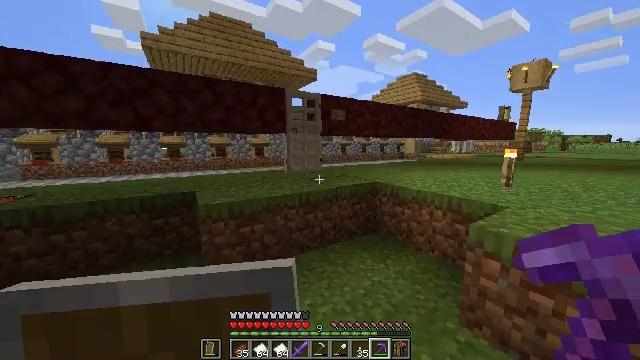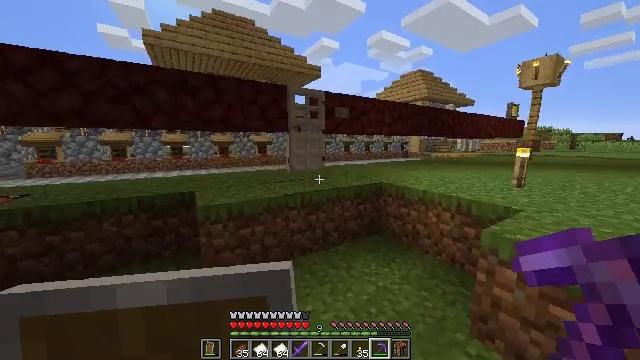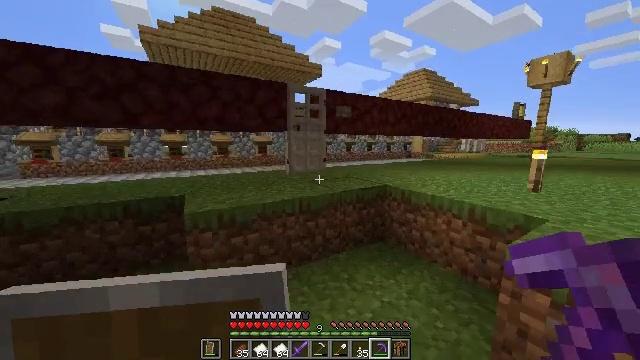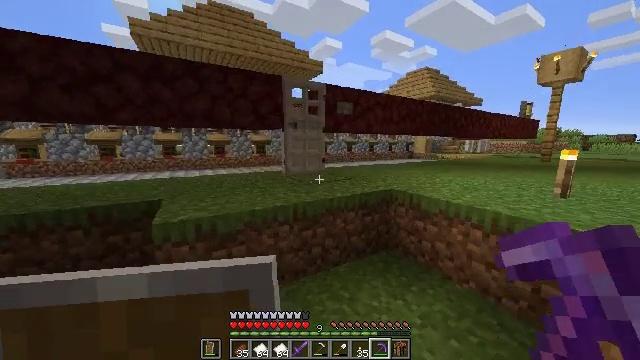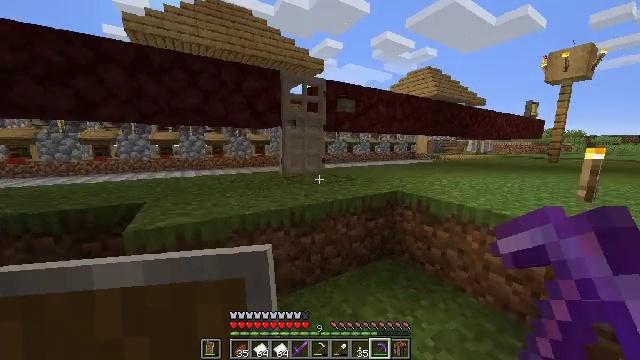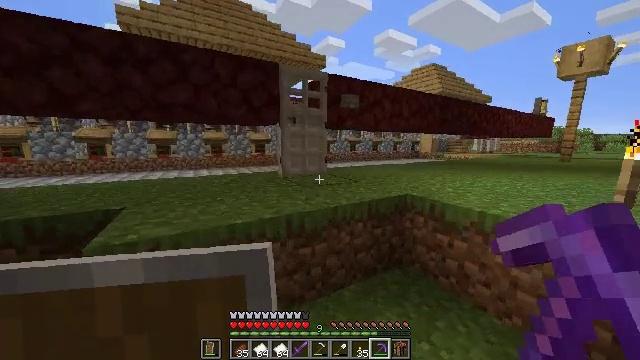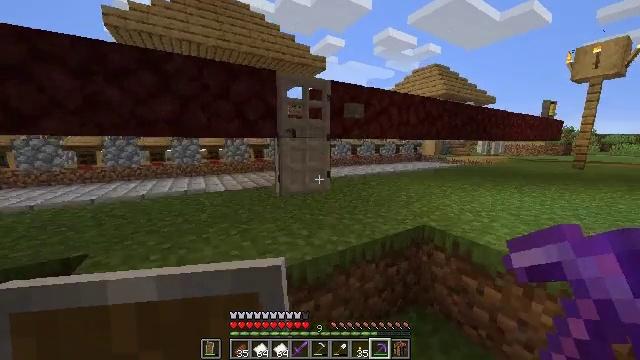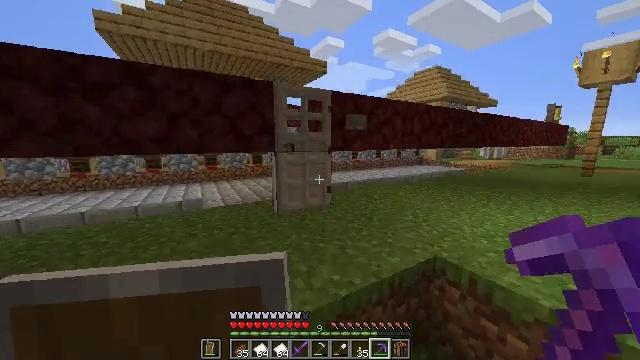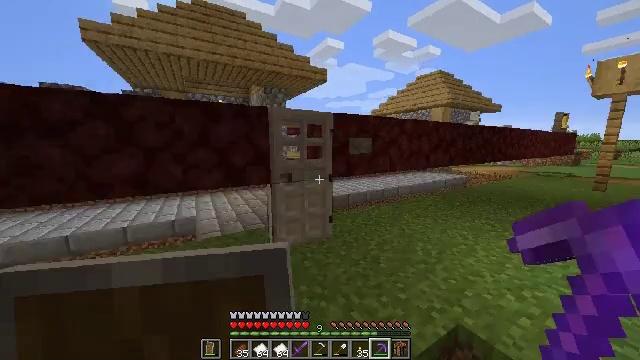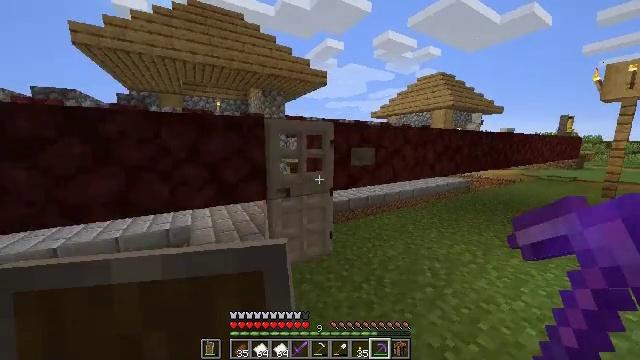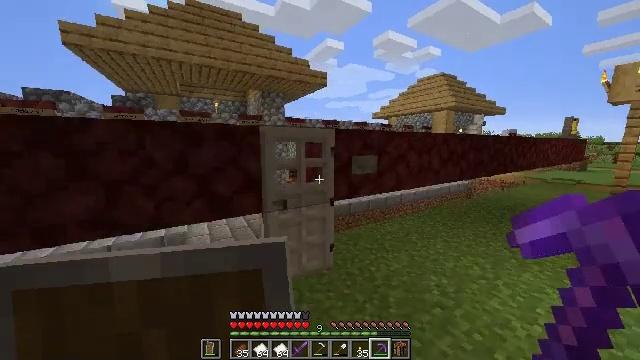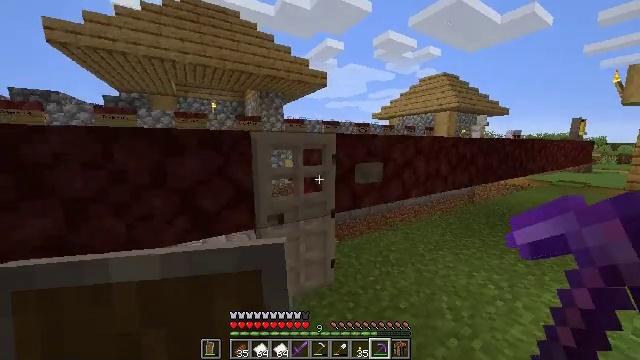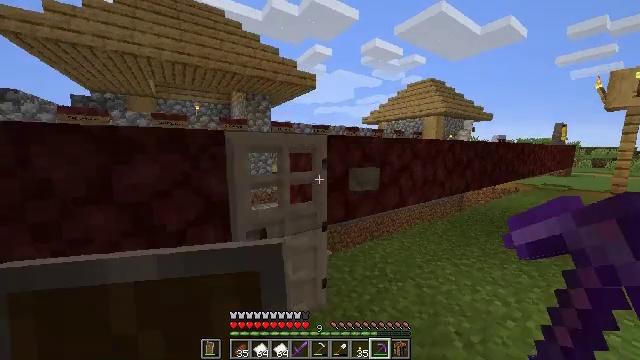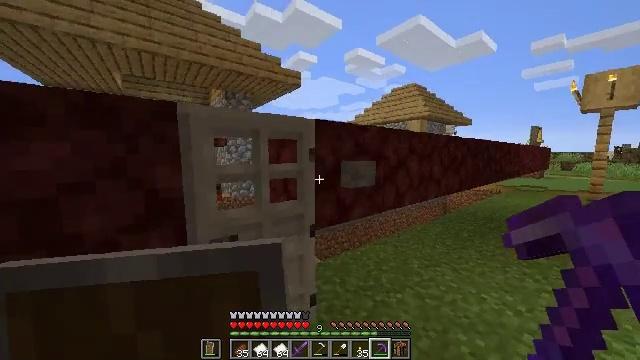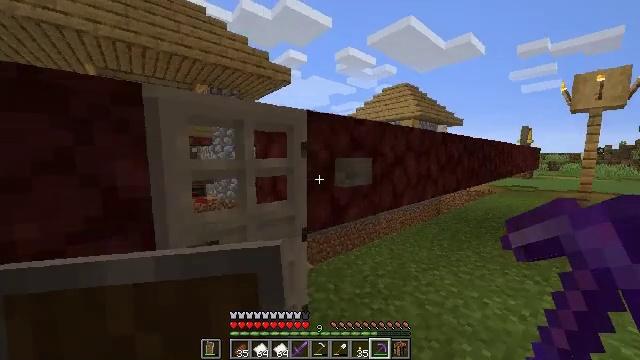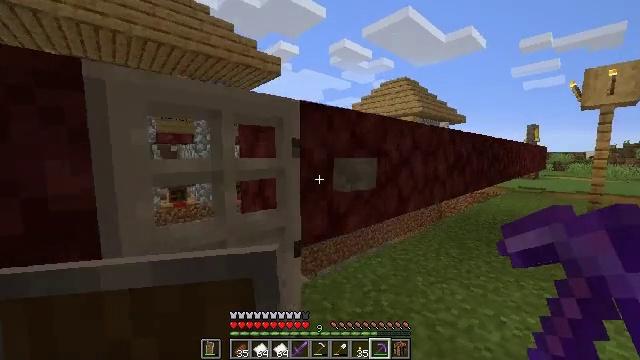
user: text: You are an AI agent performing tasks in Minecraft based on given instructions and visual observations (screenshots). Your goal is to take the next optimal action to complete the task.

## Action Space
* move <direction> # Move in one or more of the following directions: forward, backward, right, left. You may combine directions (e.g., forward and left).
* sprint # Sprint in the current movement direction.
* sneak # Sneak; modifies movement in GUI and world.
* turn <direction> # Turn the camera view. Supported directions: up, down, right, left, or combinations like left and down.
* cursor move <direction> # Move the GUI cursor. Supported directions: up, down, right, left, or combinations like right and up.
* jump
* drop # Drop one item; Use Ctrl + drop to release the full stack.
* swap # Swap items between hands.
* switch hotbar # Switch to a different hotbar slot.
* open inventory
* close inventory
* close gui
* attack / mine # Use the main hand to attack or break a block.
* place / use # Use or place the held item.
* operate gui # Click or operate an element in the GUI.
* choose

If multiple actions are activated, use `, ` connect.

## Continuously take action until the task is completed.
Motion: motion action
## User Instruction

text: Break the stone brick slab to recycle it.
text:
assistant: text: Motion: move forward
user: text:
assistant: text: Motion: move forward
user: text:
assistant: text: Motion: move forward
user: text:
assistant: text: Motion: move forward
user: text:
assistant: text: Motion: move forward
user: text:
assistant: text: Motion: move forward, jump
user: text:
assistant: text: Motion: move forward, jump
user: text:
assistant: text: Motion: move forward, jump
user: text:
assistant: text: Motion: move forward, jump
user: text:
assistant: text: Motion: move forward
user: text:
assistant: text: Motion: move forward
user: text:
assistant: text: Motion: move forward, turn right and up
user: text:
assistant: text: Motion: turn right and up
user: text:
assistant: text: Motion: turn right
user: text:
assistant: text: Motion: turn right
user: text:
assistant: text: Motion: turn right
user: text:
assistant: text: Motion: turn right
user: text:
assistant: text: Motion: turn right
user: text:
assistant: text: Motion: no_op
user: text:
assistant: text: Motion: turn right
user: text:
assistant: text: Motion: turn right
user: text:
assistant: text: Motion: turn right
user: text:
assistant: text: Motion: no_op
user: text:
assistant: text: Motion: use / place
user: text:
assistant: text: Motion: use / place
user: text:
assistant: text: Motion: turn left and down
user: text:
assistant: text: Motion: turn left and down
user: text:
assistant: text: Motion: turn left and down
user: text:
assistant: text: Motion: turn left and down
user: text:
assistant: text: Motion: turn left and down